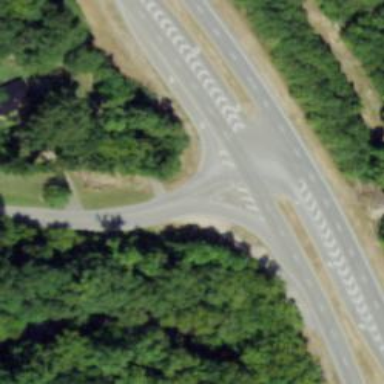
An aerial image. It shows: Road with stop sign.